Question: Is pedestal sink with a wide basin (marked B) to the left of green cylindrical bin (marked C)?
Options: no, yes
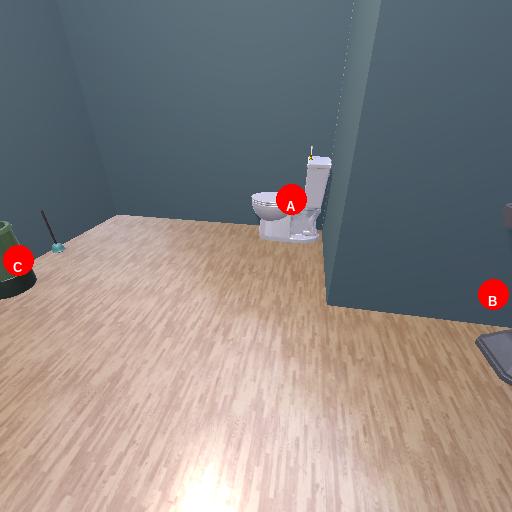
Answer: no